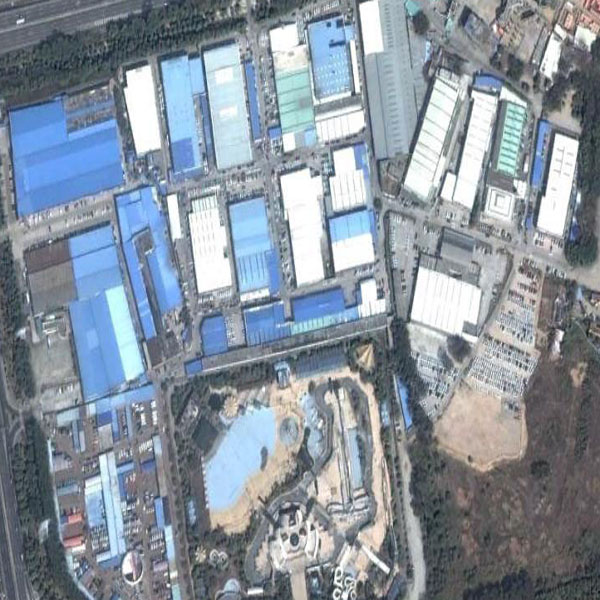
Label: Industrial